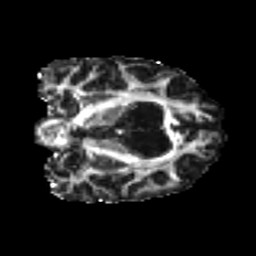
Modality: FA
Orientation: coronal
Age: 23
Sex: female
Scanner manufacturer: ge
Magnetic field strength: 3 T
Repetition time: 7.8 s
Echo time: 0.0612 s